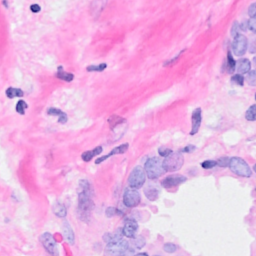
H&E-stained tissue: Breast